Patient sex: M
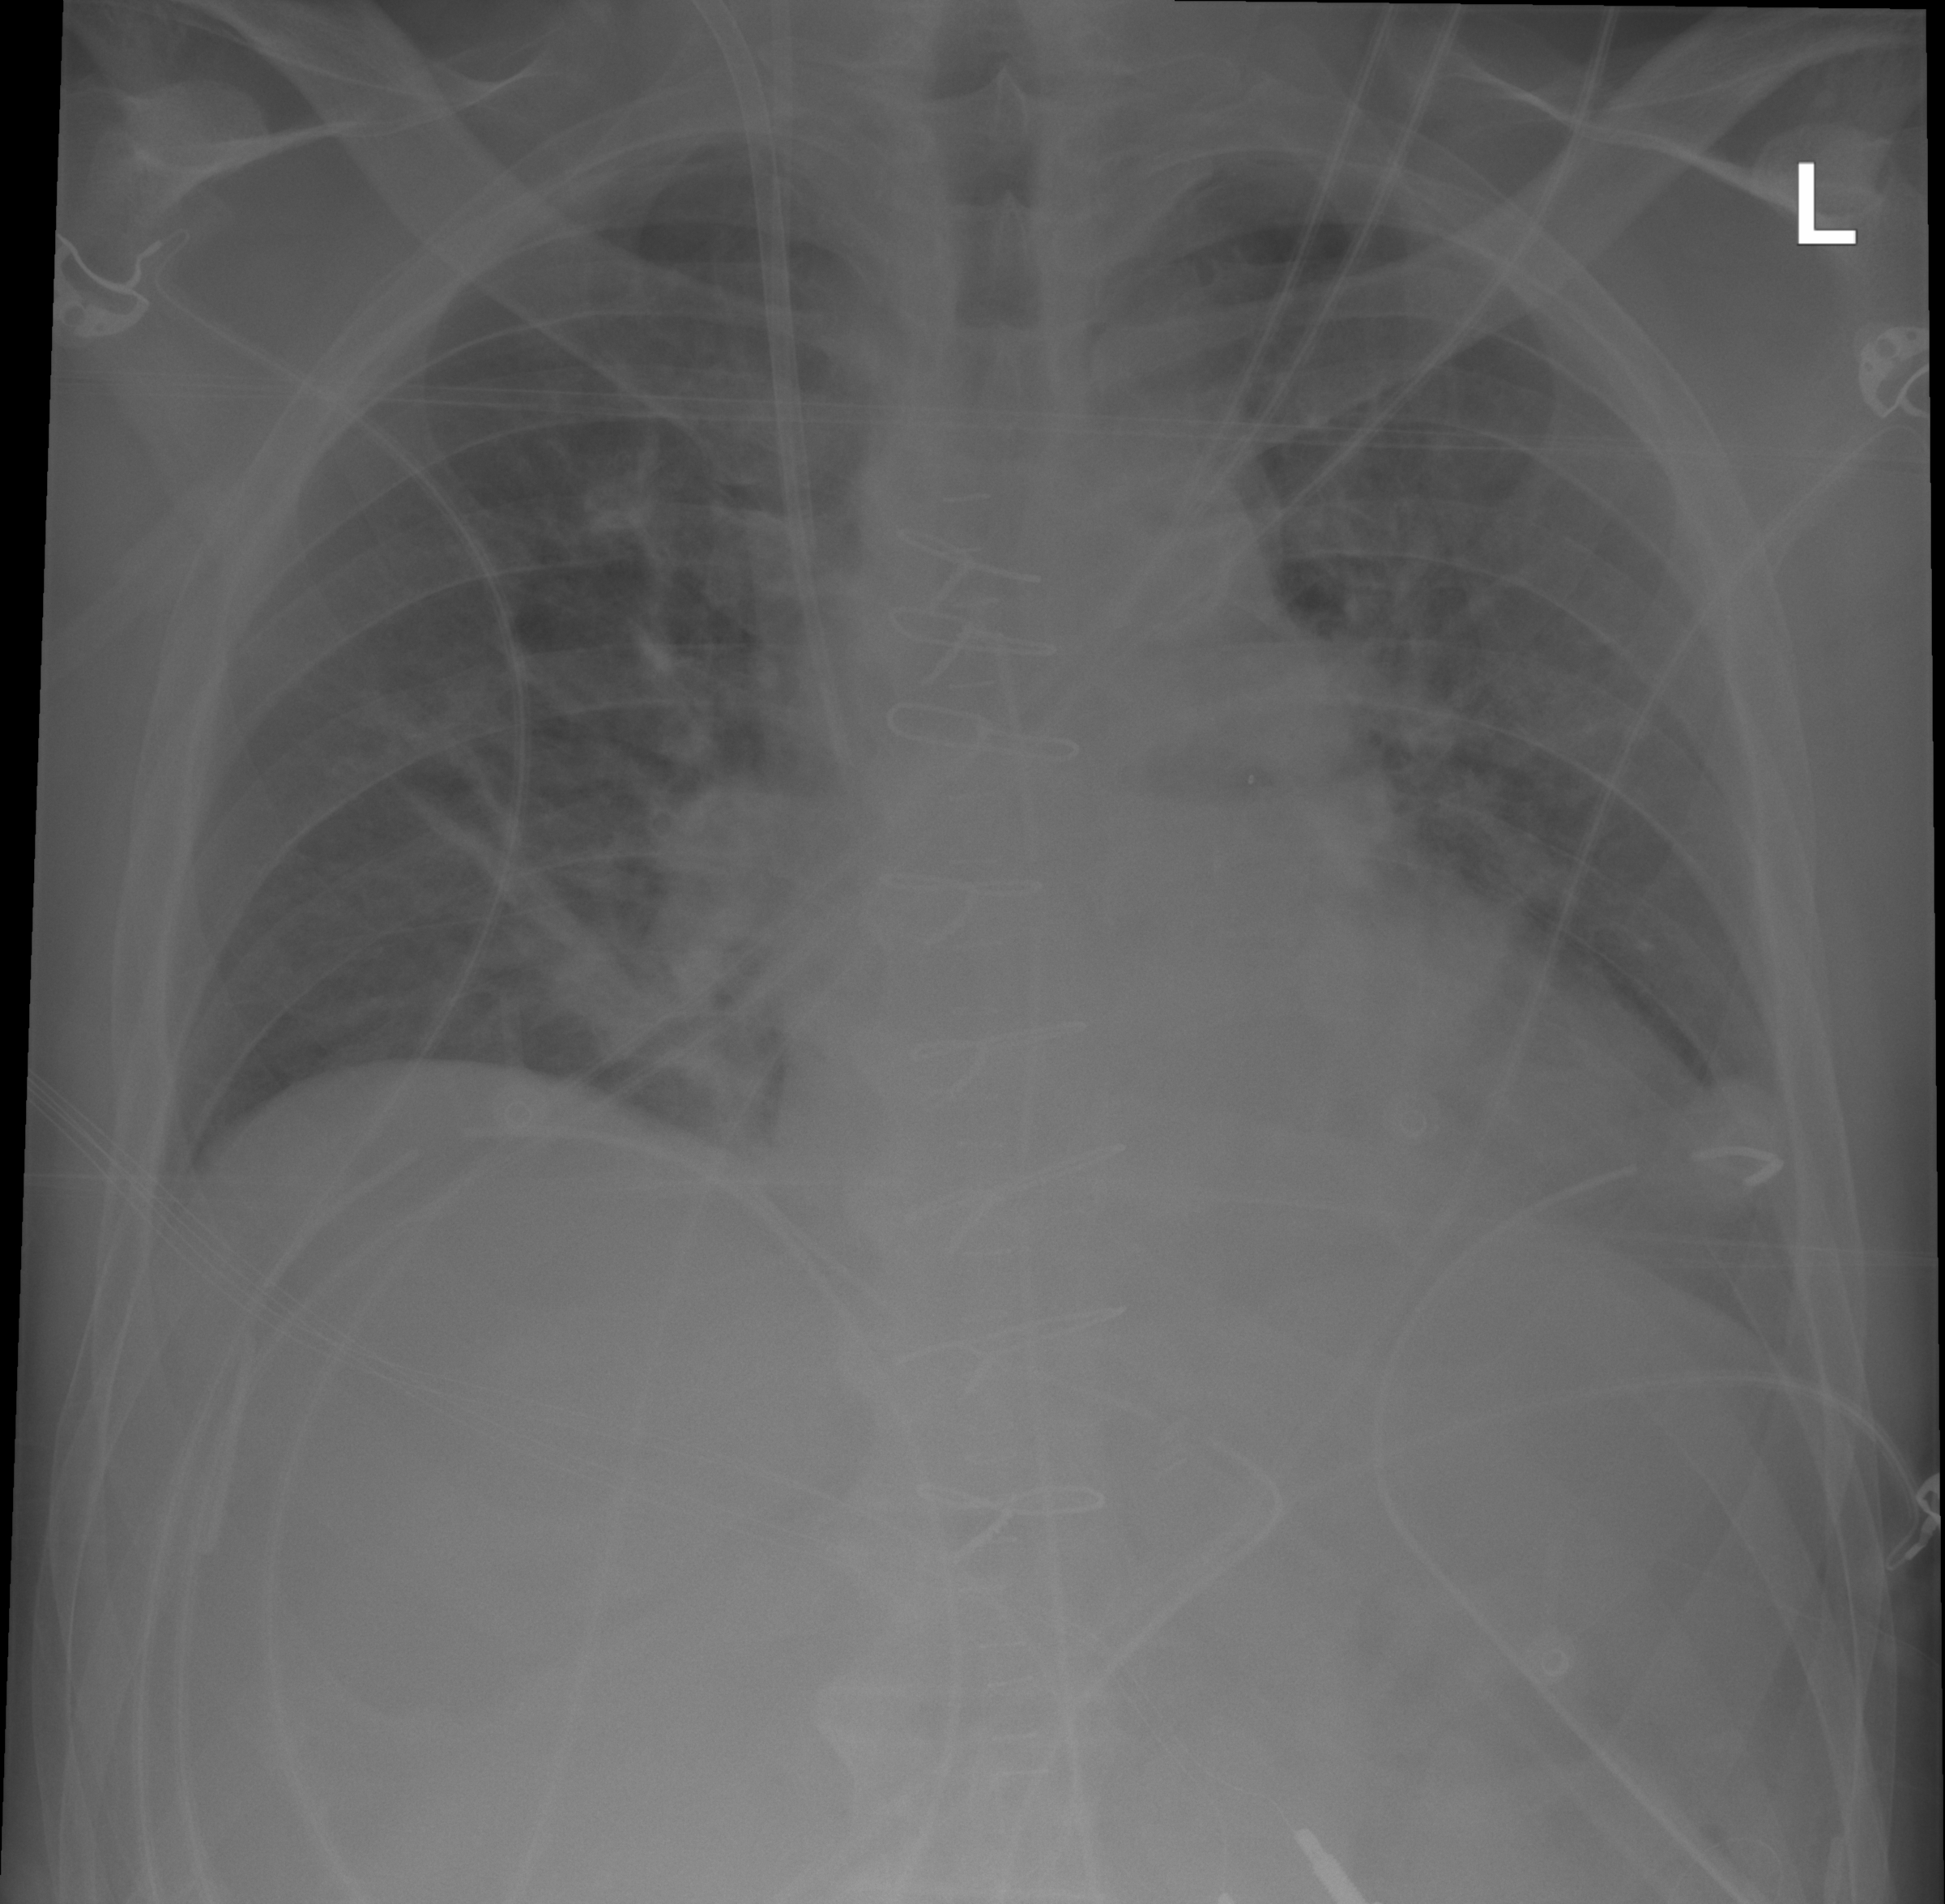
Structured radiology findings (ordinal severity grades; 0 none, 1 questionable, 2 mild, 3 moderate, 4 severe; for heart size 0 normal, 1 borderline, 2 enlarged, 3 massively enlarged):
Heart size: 2
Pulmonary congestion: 2
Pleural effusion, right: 0
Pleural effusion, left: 0
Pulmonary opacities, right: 0
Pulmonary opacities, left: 0
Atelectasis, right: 2
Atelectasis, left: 0